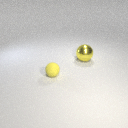
small yellow rubber sphere in front of large yellow metal sphere